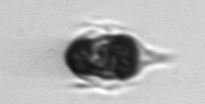
Label: Mesodinium